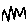
Label: zigzag